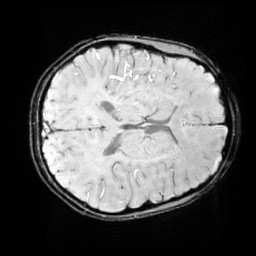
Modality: SWI
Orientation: axial
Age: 12
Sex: male
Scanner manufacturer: siemens
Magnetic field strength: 3 T
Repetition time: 0.027 s
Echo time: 0.02 s